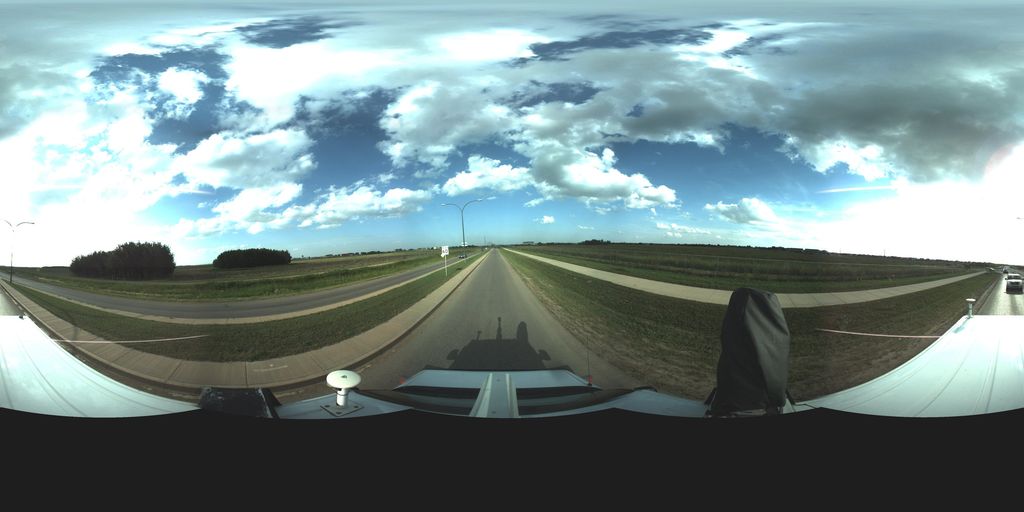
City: saskatoon